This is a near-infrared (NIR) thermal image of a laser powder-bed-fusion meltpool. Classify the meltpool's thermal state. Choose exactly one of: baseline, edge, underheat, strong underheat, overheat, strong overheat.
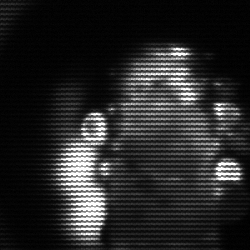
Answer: strong underheat